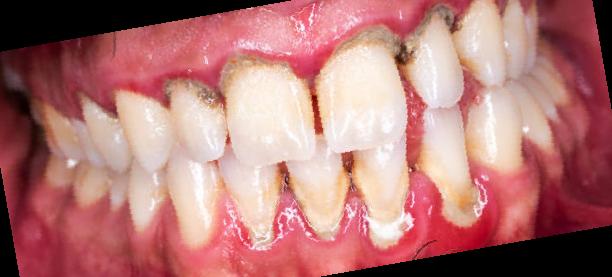
Condition: Gingivitis